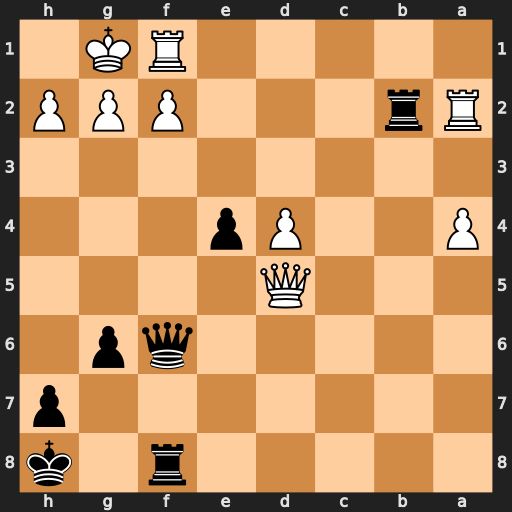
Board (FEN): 5r1k/7p/5qp1/3Q4/P2Pp3/8/Rr3PPP/5RK1
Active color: b
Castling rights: -
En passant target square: -
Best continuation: Qxf2+ Rxf2 Rb1+ Rf1 Rbxf1#